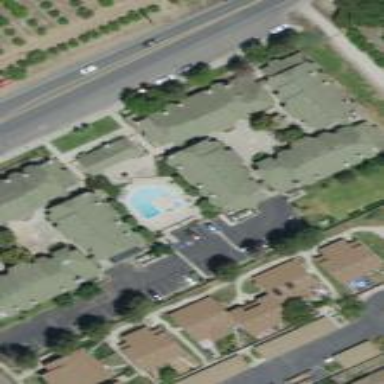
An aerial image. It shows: Condominium within residential area.